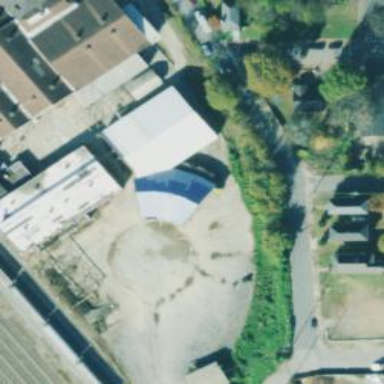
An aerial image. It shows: Yard meant for services.